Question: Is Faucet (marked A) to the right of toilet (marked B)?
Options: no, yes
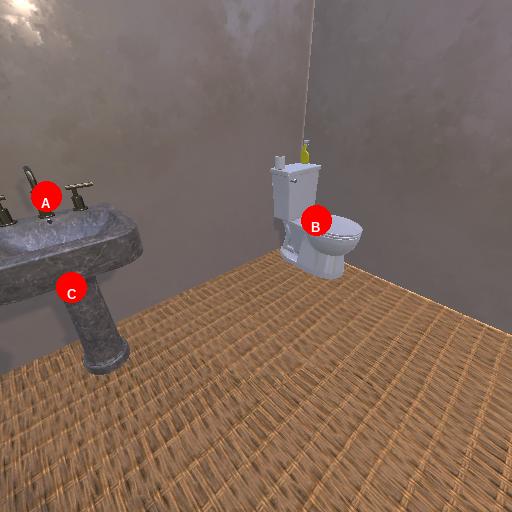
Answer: no